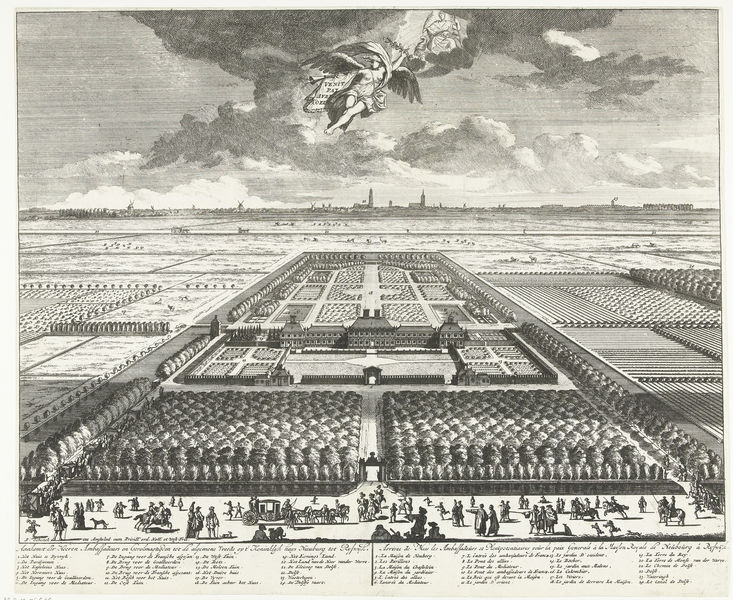
Titel: Gezicht op het Huis te Nieuburch in Rijswijk met de aankomst van de vredesonderhandelaars
Standort: Amsterdam
Institution: Rijksmuseum
Schlagwörter: landschaft, menschen, schloss, reiter, engel, garten, kutsche, parterre, barockgarten